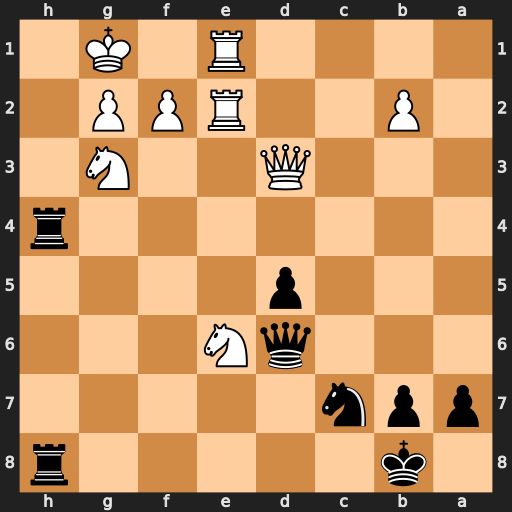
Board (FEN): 1k5r/ppn5/3qN3/3p4/7r/3Q2N1/1P2RPP1/4R1K1
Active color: b
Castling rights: -
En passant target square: -
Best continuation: Rh1+ Nxh1 Qh2+ Kf1 Qxh1#